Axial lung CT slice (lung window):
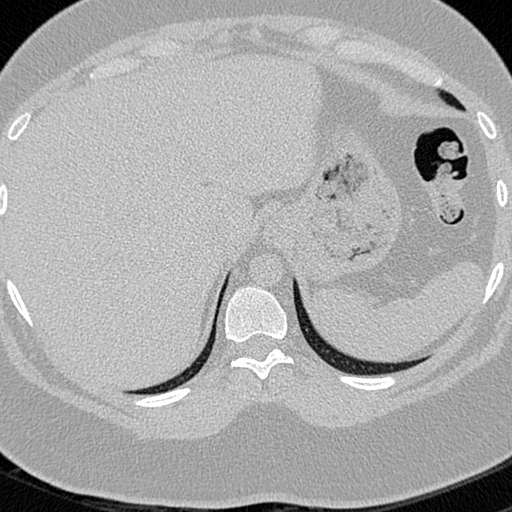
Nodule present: no